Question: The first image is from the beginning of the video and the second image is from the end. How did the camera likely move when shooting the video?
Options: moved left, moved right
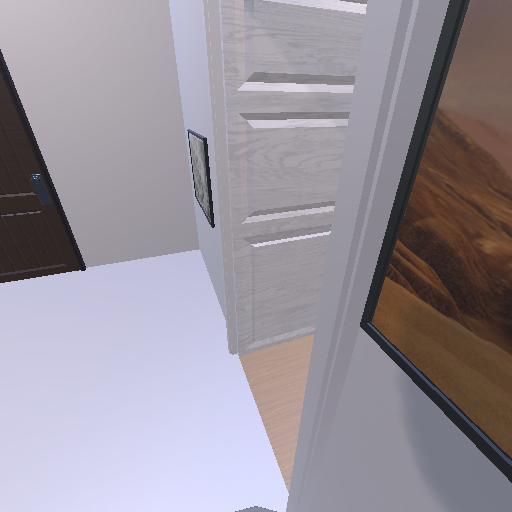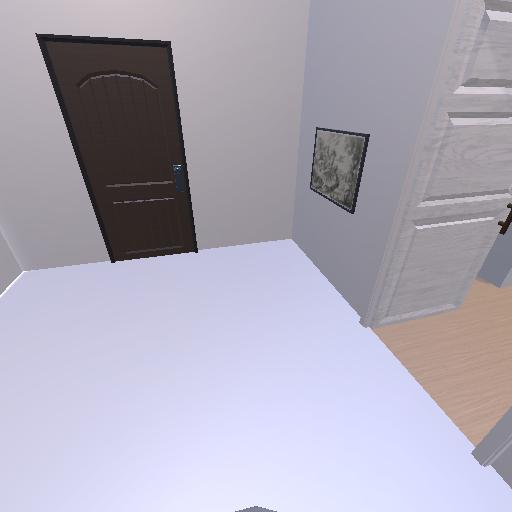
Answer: moved left